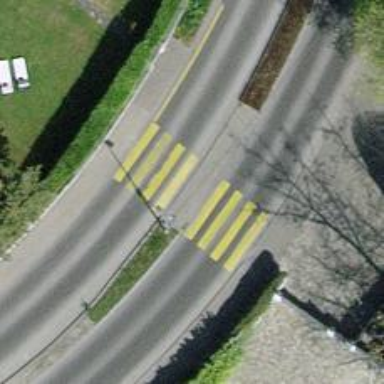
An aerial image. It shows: Zebra crossing with uncontrolled intersection and pedestrian island.